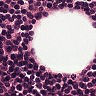
Metastatic tissue present: no